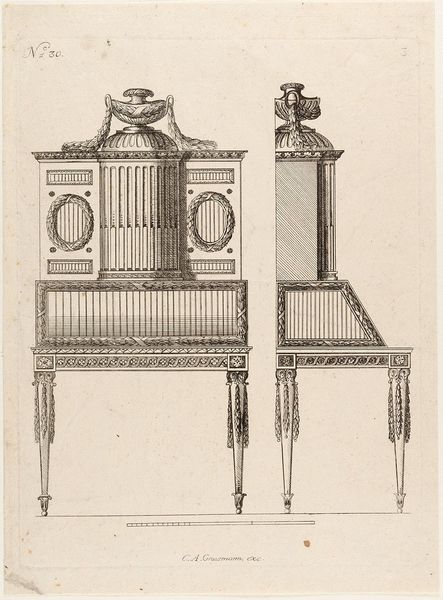
Titel: Sekretär im Louis-seize-Stil, Blatt 3 aus einer Folge von Schreibtischen und Standuhren
Künstler: Karl August Grossmann
Standort: Hamburg
Institution: Museum für Kunst und Gewerbe Hamburg
Schlagwörter: tisch, papier, schreibtisch, grafik, graphik, fotografie, photographie, druckgraphik, druckgrafik, radierung, kunstgewerbe, kunsthandwerk, reproduktionen, industriedesign, druckerzeugnisse, sekretär, ornamentstich, vorlageblätter